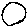
Label: circle